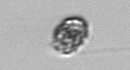
Label: Dinophyceae